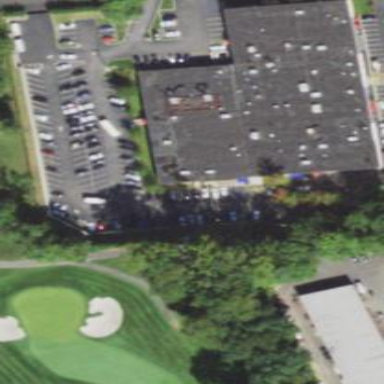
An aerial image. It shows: Commercial building.